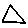
Label: triangle